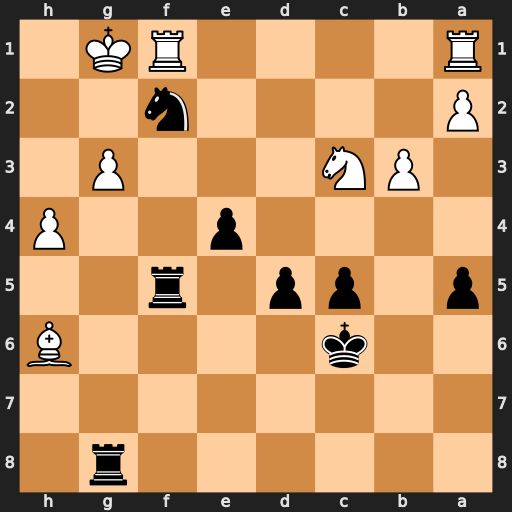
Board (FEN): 6r1/8/2k4B/p1pp1r2/4p2P/1PN3P1/P4n2/R4RK1
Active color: b
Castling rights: -
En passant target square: -
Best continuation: Rxg3+ Kh2 Rxc3